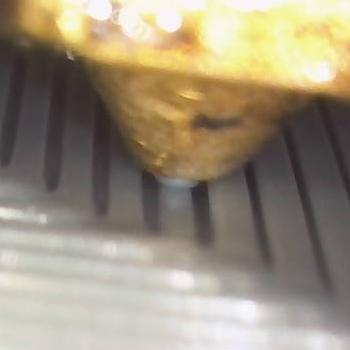
Flow rate: 127%